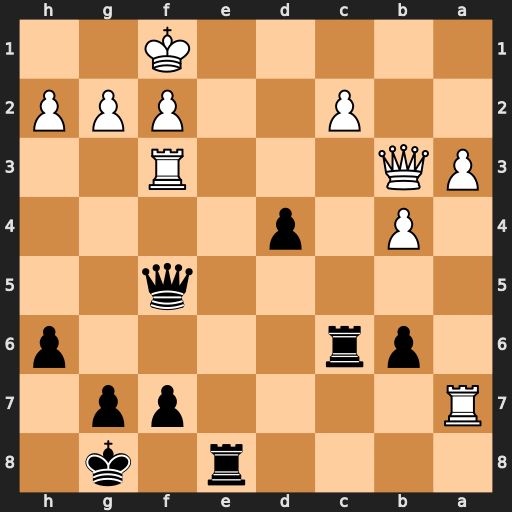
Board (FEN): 4r1k1/R4pp1/1pr4p/5q2/1P1p4/PQ3R2/2P2PPP/5K2
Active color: b
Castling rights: -
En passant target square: -
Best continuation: Rce6 g4 Qxg4 Rg3 Qe2+ Kg2 Rf6